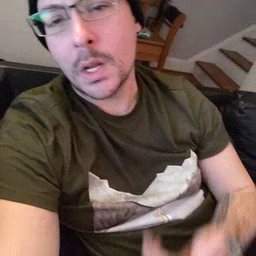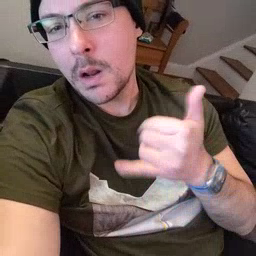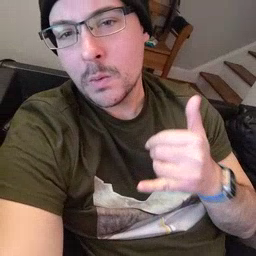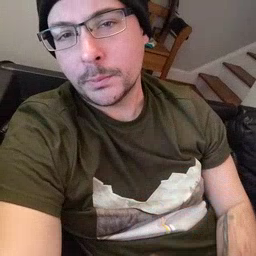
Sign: yellow